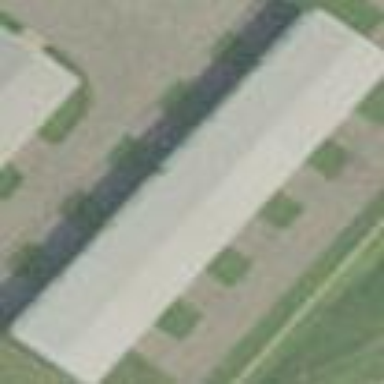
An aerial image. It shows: Hangar at the airport.